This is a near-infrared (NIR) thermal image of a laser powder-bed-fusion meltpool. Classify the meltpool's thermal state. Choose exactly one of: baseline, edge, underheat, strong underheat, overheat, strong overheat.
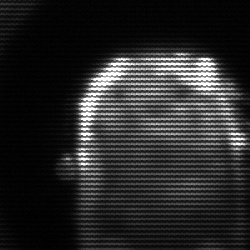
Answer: baseline